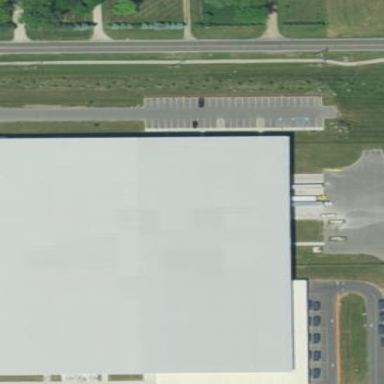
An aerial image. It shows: Warehouse that serves as post depot.